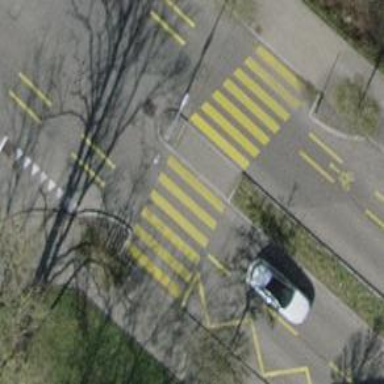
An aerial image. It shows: Uncontrolled zebra crossing on the road.